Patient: sex F, age 62
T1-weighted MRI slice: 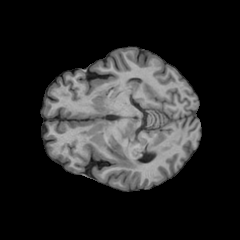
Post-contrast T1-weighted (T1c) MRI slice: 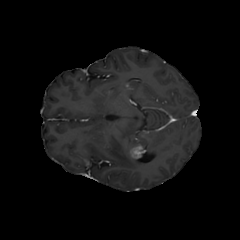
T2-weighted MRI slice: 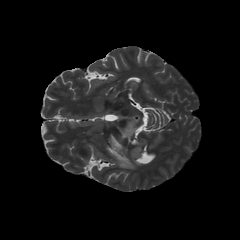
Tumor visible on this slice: yes
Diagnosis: Glioblastoma, IDH-wildtype
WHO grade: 4